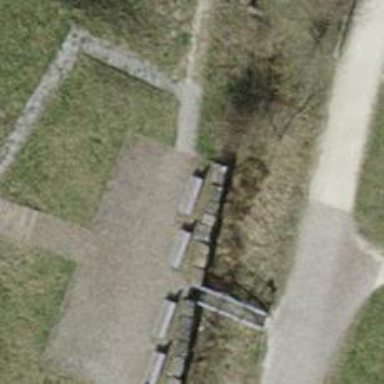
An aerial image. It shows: Brown bench in the vicinity.